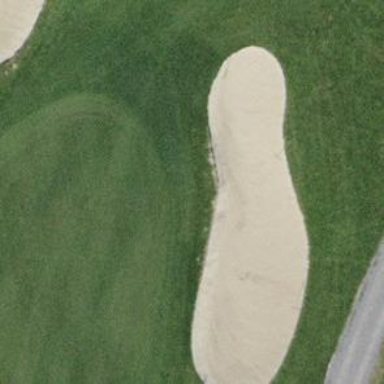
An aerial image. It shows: Golf bunker filled with natural sand.